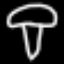
Label: mushroom